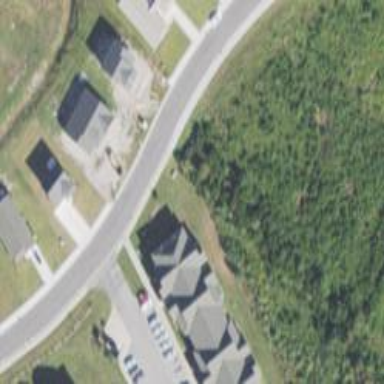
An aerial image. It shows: Residential road with sidewalk on the left.